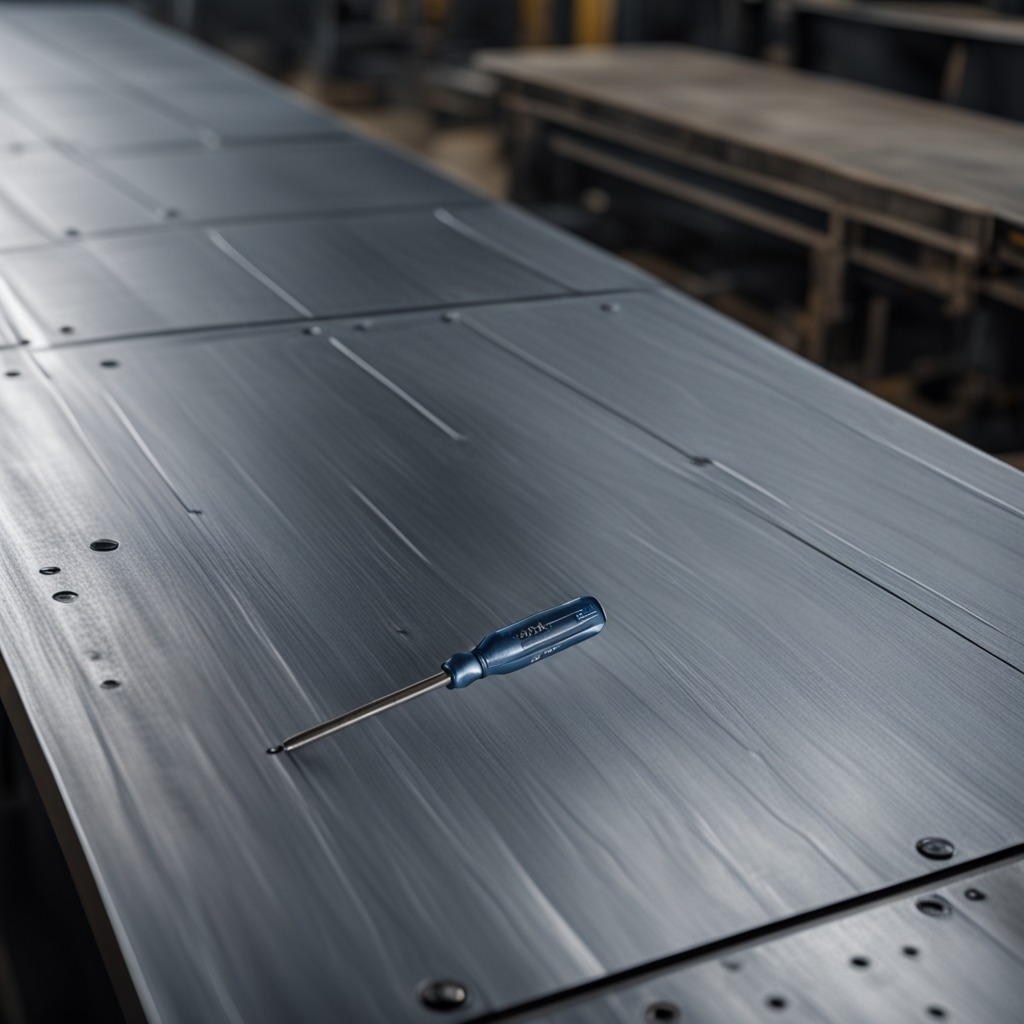
A screwdriver lies on the cold steel table in a mining workshop.